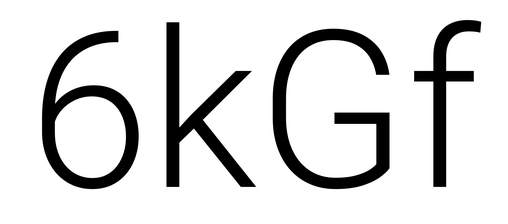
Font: Roboto_Light